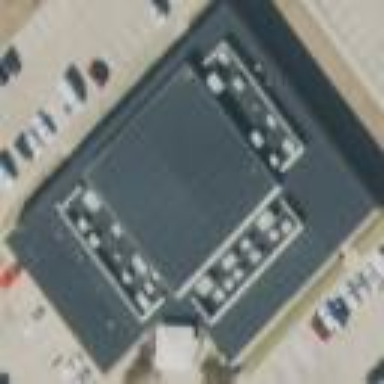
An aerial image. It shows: Conference center building.